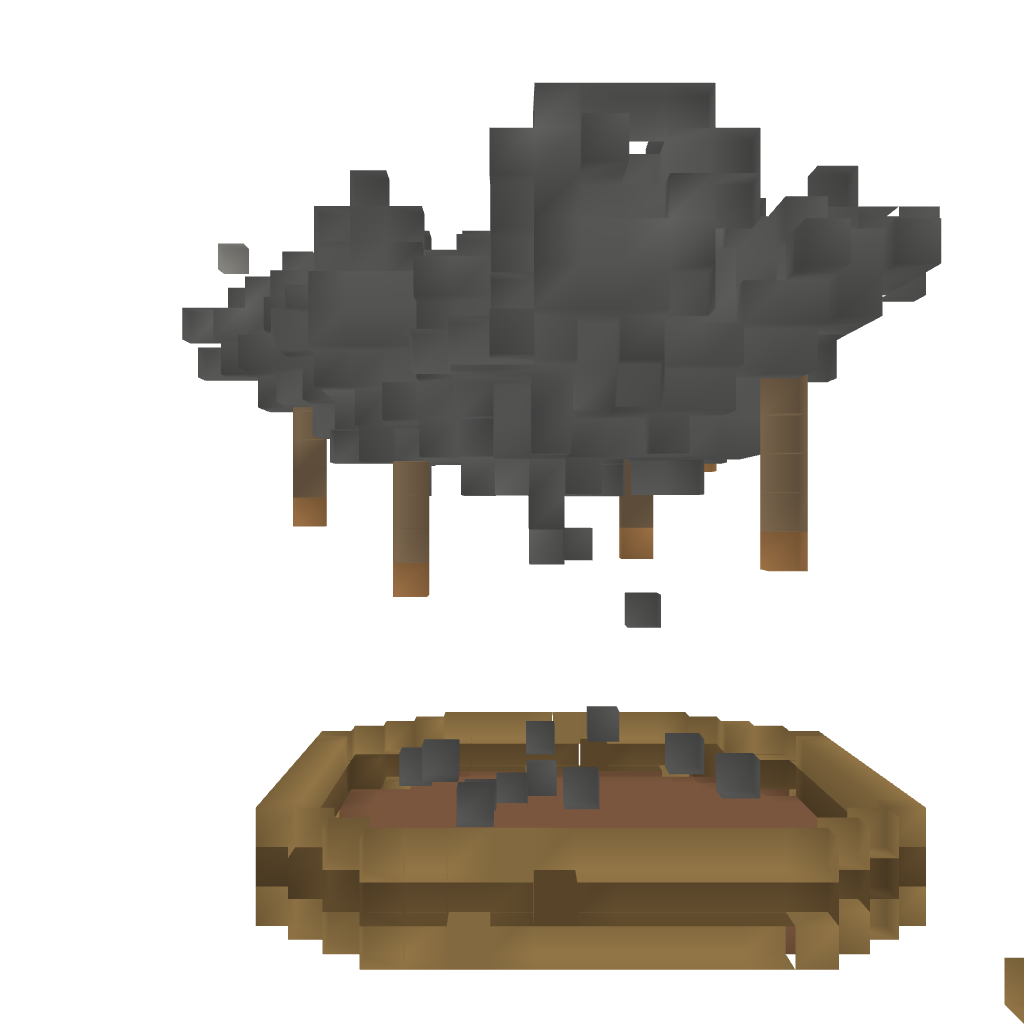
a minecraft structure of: Web tree